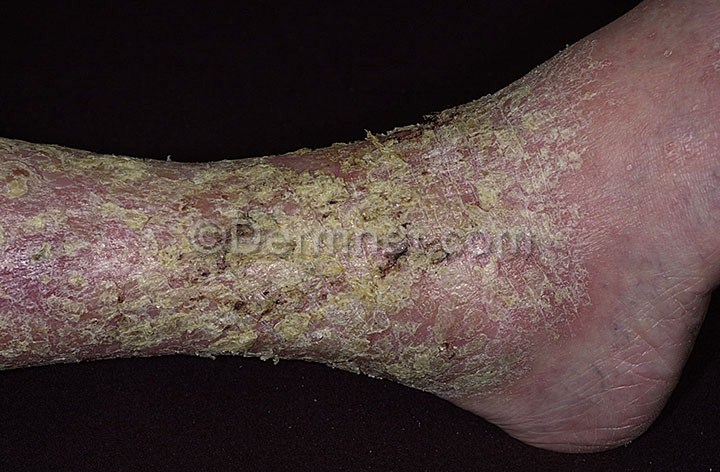
Disease: Eczema Photos